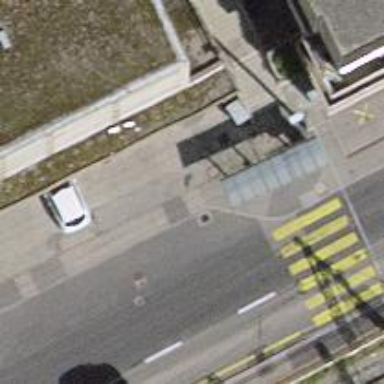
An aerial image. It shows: Bus stop with shelter. It is platform for public transport.